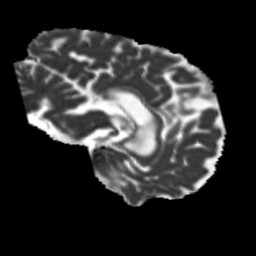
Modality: MD
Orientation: sagittal
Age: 51
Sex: male
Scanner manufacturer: siemens
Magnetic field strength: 3 T
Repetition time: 5.25 s
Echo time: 0.08 s